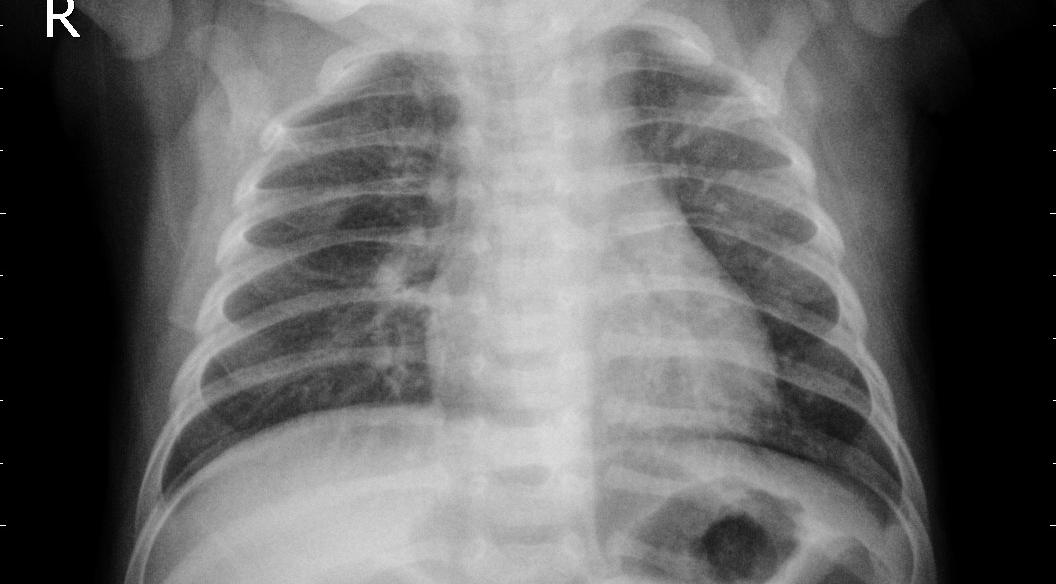
Diagnosis: PNEUMONIA